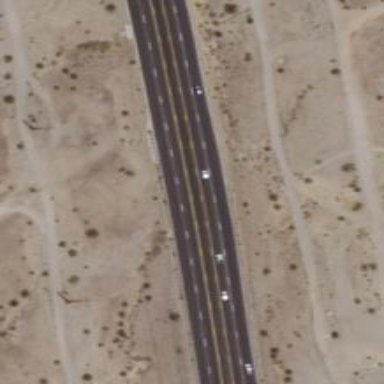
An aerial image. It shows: Asphalt road designated as trunk highway.